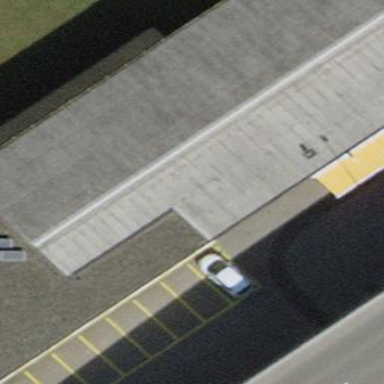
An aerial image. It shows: View of roof of building.